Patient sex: F
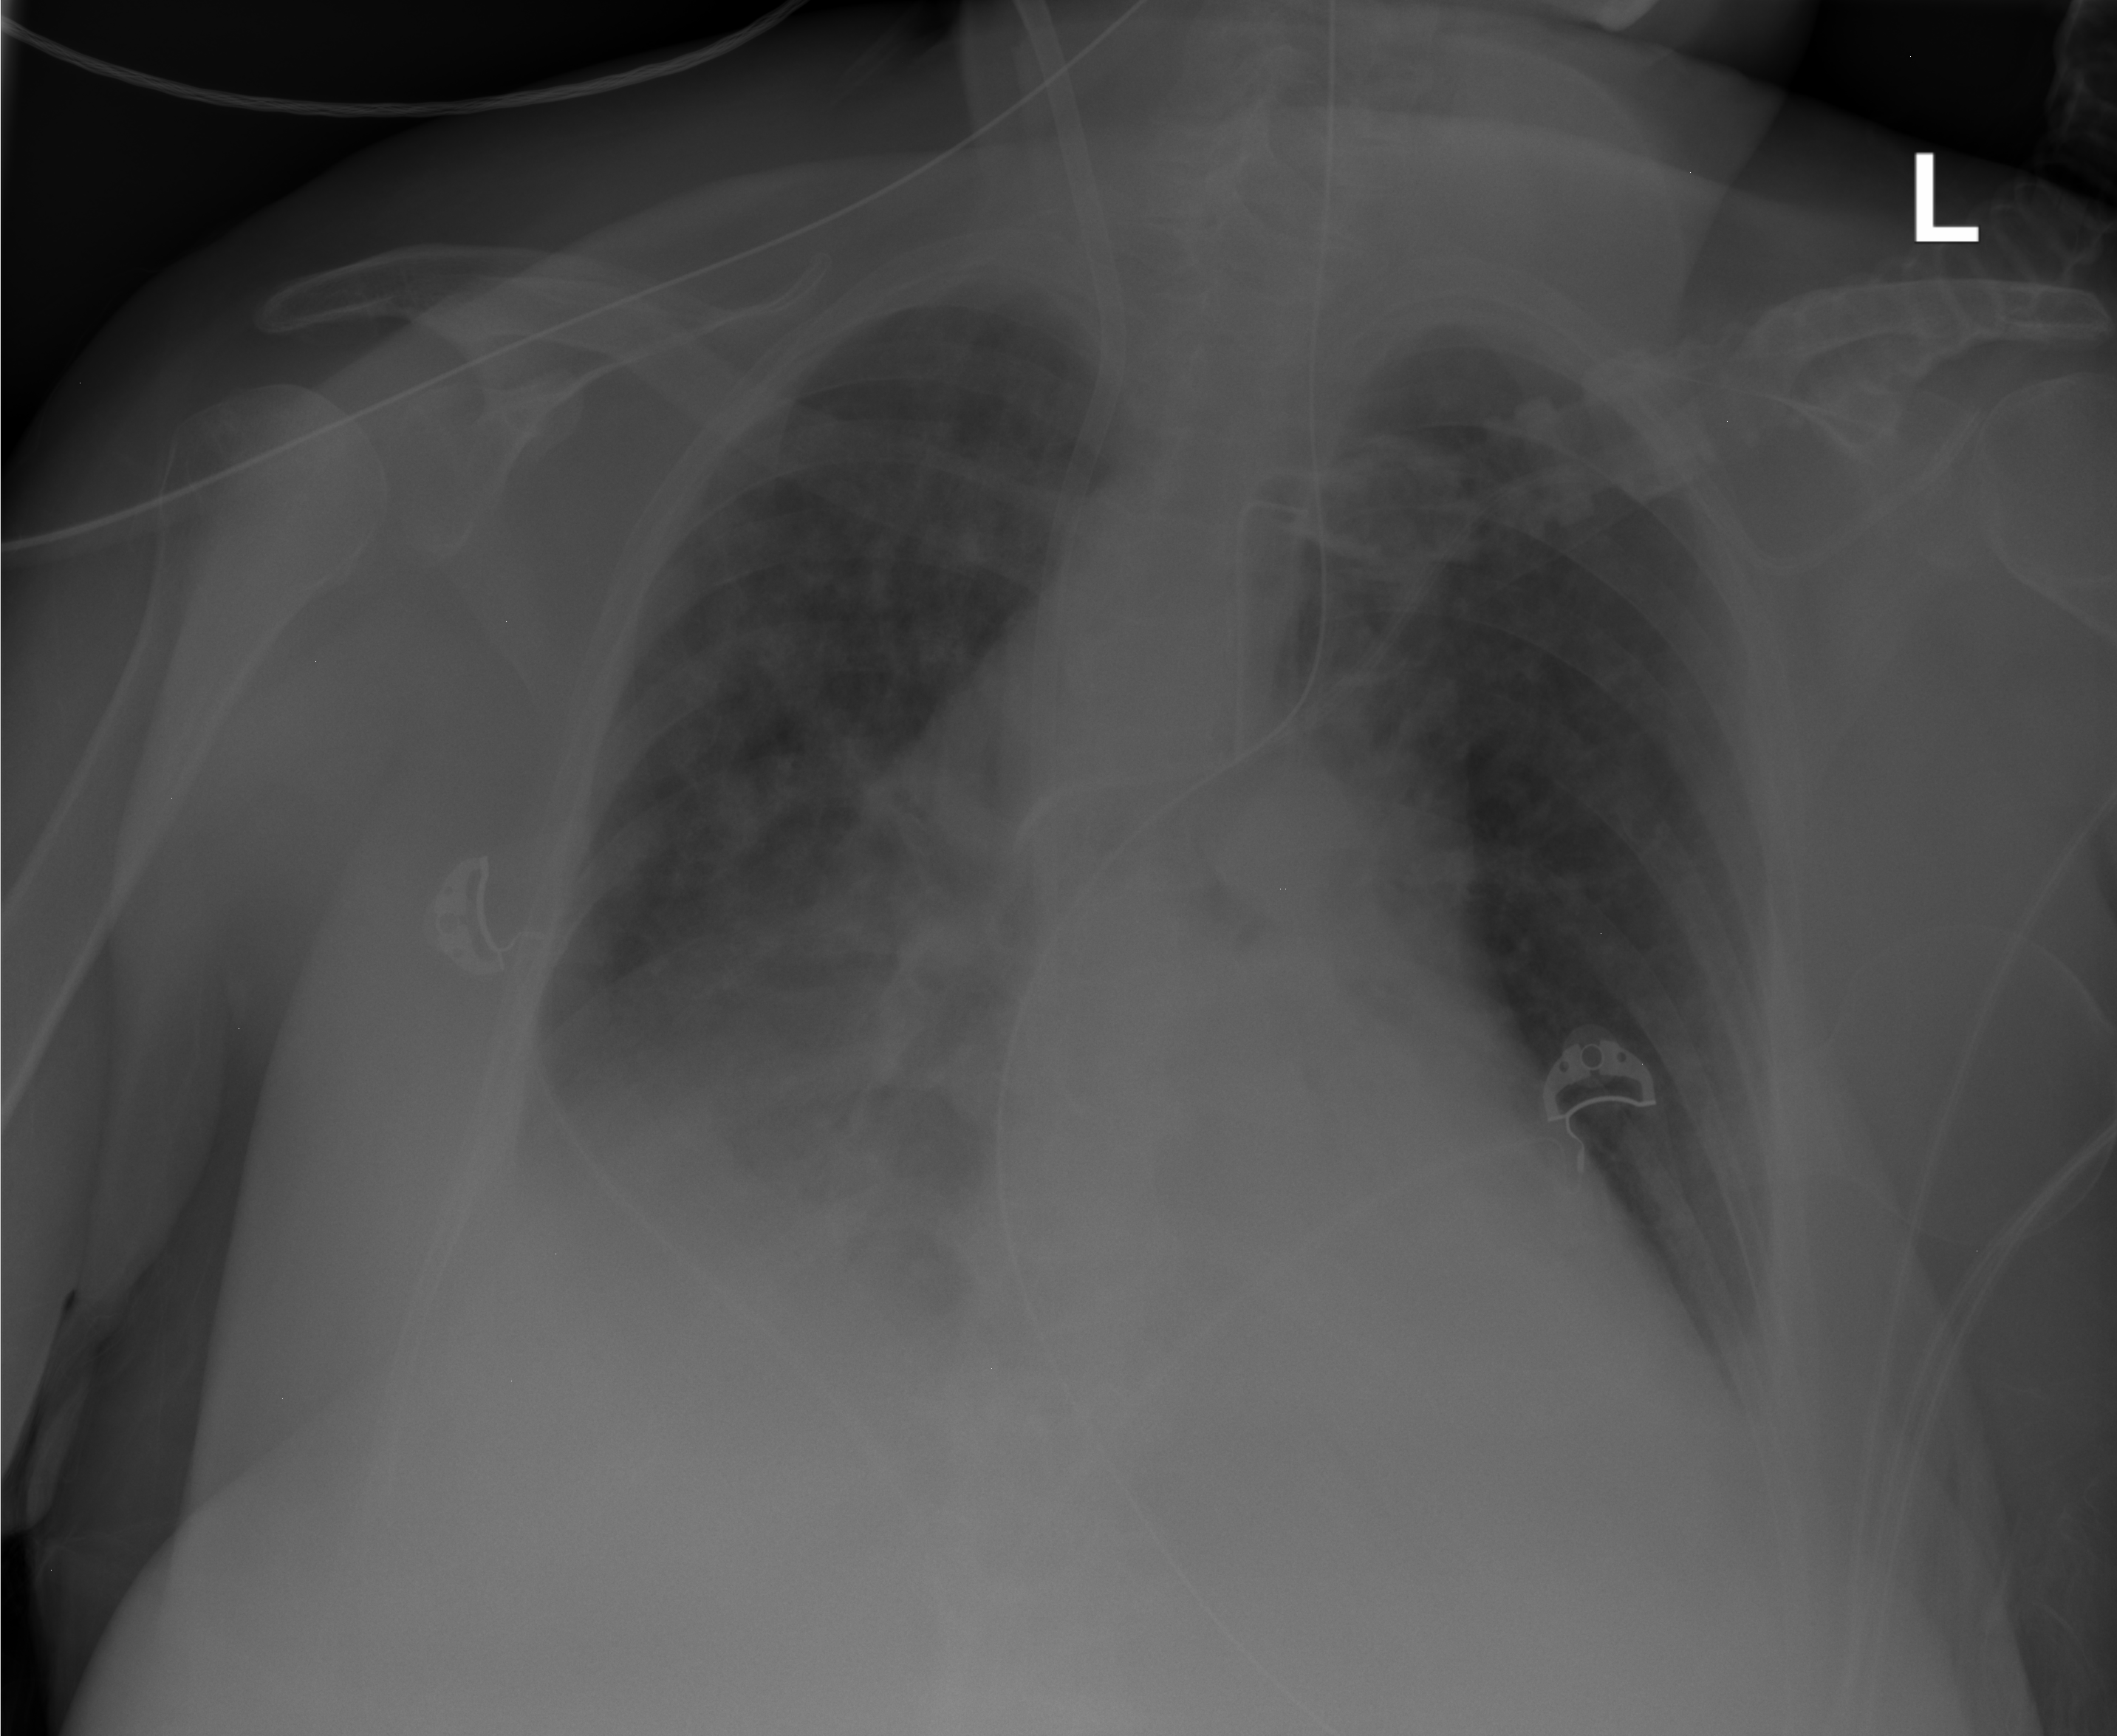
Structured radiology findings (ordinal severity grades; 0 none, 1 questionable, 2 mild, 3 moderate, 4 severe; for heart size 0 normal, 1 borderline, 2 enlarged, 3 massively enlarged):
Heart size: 2
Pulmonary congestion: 2
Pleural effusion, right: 3
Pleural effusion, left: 1
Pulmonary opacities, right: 3
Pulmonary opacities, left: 0
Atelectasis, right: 2
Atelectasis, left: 0